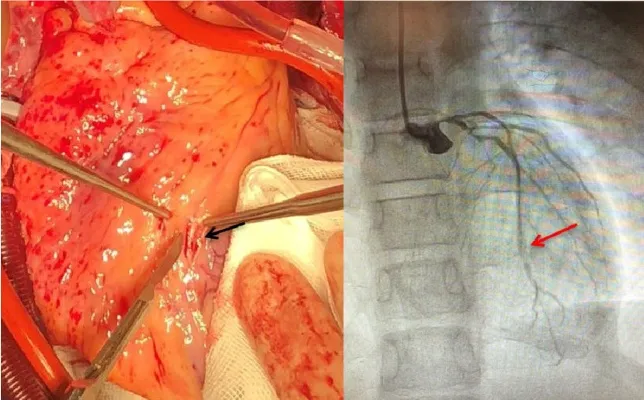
Severely stenosed coronary arteries in an HoFH patient. (A) Calcified plaques (black arrow) in the middle of the left descending artery in the heart of the patient. Stenosis (red arrow) in the middle of the left descending artery.
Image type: medical_photograph (other_medical_photograph)